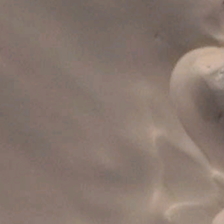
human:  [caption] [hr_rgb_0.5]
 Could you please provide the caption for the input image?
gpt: several ripples are in one side of a piece of yellow desert .

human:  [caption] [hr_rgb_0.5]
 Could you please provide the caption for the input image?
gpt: several ripples are in one side of a piece of yellow desert .

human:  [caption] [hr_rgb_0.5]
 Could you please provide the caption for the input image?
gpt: several ripples are in one side of a piece of yellow desert .

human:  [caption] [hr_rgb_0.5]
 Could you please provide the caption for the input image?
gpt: several ripples are in one side of a piece of yellow desert .

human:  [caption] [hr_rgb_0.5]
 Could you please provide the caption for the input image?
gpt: several ripples are in one side of a piece of yellow desert .